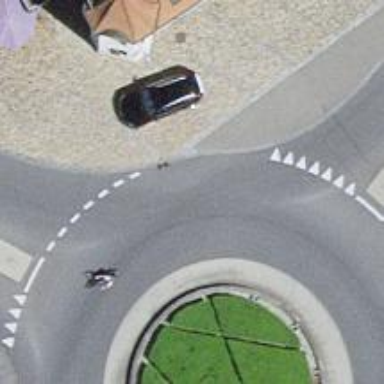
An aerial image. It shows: Secondary road around roundabout.